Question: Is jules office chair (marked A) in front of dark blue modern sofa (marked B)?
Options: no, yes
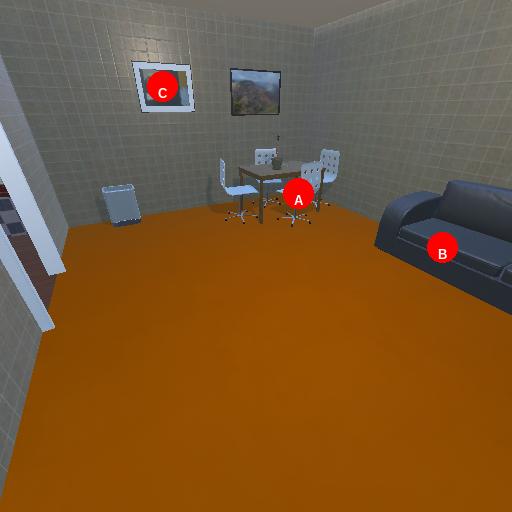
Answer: no